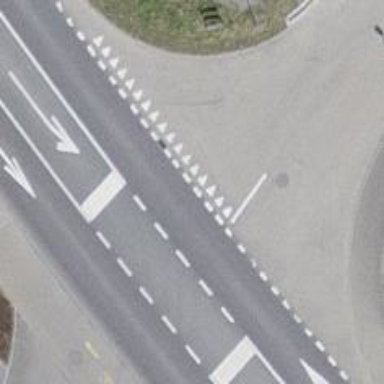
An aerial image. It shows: Road with "give way" sign.